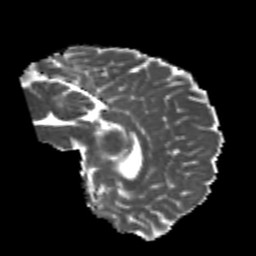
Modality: MD
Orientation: sagittal
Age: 24
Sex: male
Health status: healthy
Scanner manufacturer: philips
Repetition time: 7.389 s
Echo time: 0.08599 s